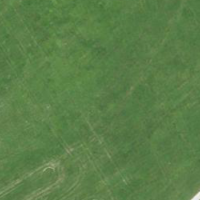
EUNIS habitat code: 26
Species observed at this site:
Corvus corone
Turdus philomelos
Fulica atra
Turdus pilaris
Sitta europaea
Nucifraga caryocatactes
Fringilla coelebs
Passer domesticus
Motacilla alba